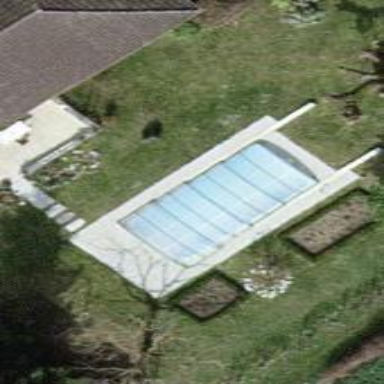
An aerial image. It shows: Swimming pool located in leisure land.